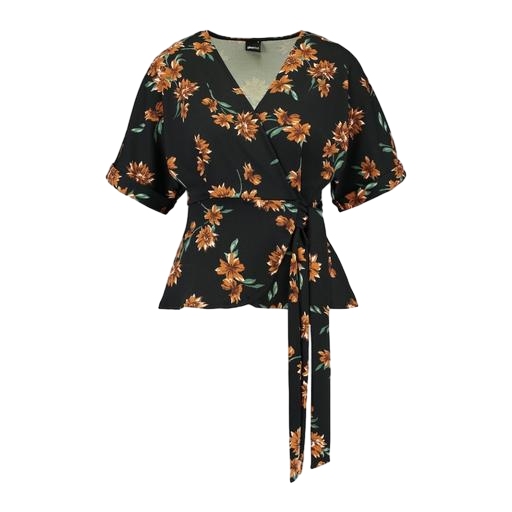
black floral tie-front top, black floral-print surplice top, black floral-print kimono blouse, white background